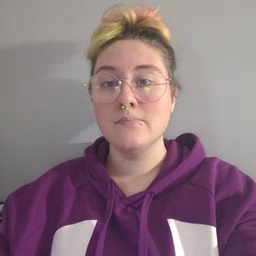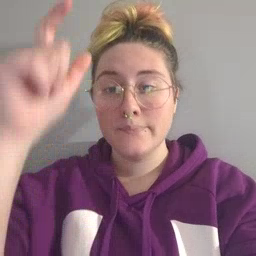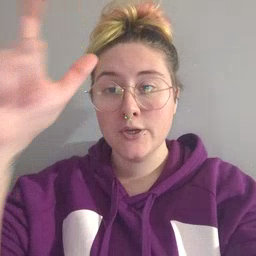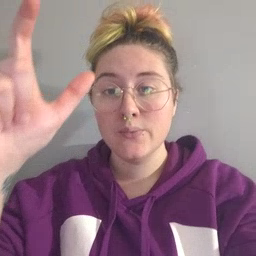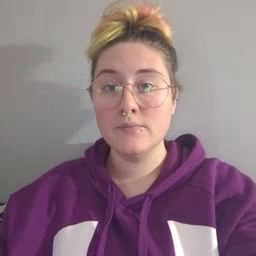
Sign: moon